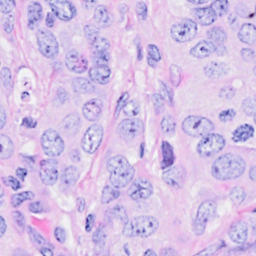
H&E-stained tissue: Breast